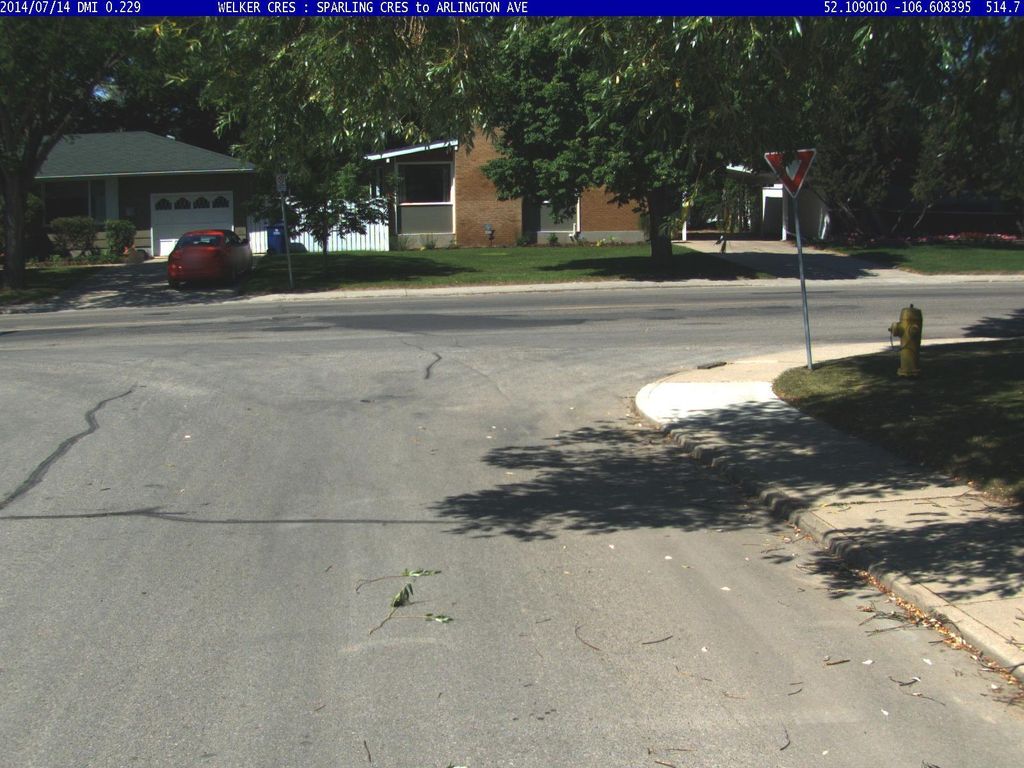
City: saskatoon